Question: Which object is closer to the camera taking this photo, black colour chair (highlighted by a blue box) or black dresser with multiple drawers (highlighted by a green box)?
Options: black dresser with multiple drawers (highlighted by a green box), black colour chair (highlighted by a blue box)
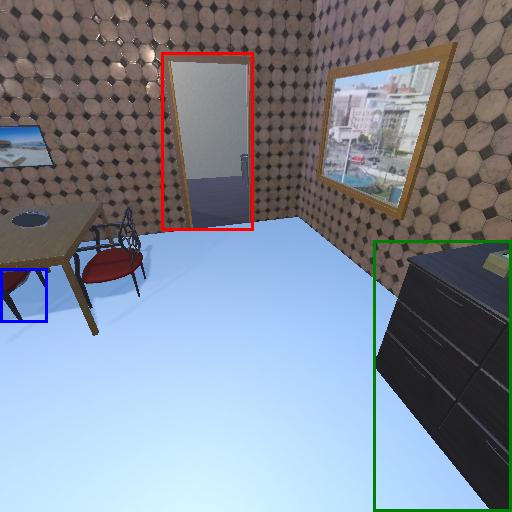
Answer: black dresser with multiple drawers (highlighted by a green box)